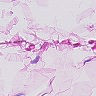
Metastatic tissue present: no